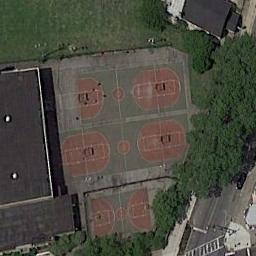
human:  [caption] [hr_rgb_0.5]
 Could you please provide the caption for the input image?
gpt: Five basketball courts next to the buildings is adjacent to the lawn and trees .

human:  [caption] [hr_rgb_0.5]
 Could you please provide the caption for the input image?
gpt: There are three basketball courts in the middle of grass next to some trees .

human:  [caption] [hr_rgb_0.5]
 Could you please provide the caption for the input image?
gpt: Five basketball courts on the lawn and some buildings beside .

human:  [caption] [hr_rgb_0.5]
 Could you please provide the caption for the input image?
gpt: There are several basketball courts of different sizes on the playground .

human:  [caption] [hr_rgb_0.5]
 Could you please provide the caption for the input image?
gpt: A vacant lot is beside three basketball courts .